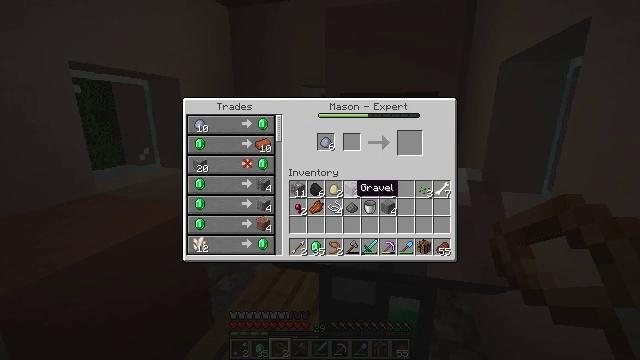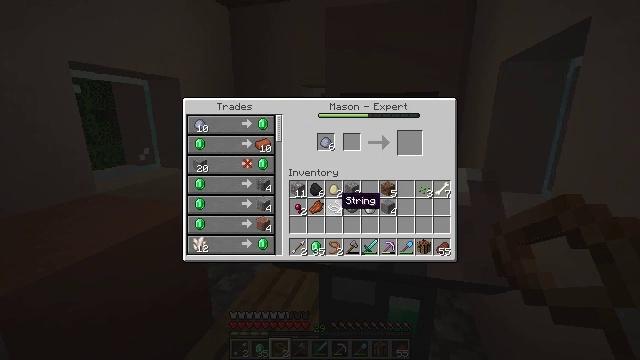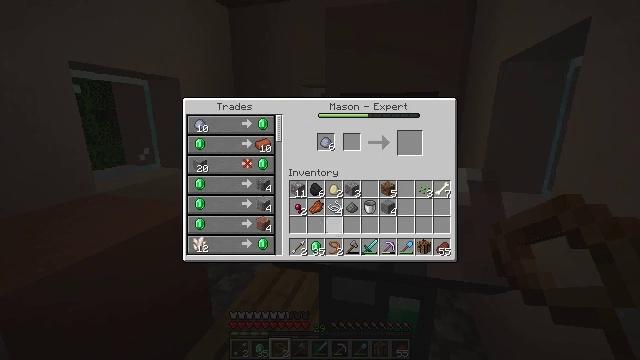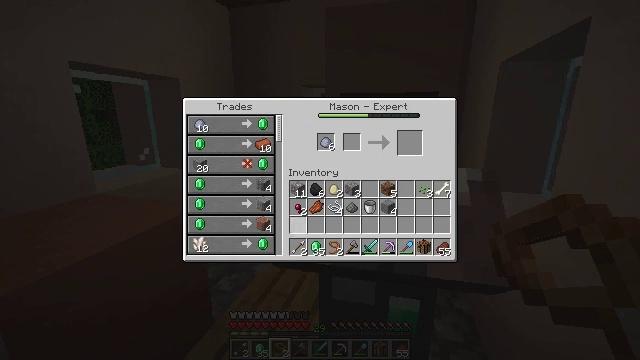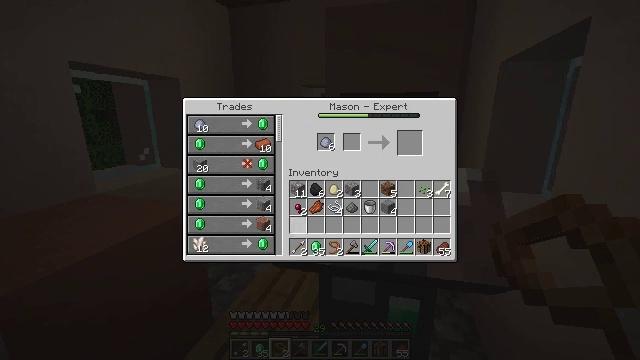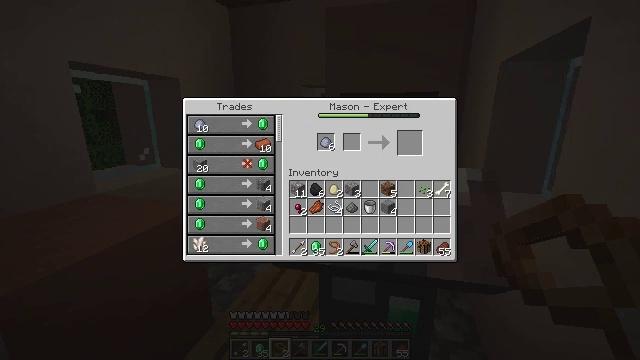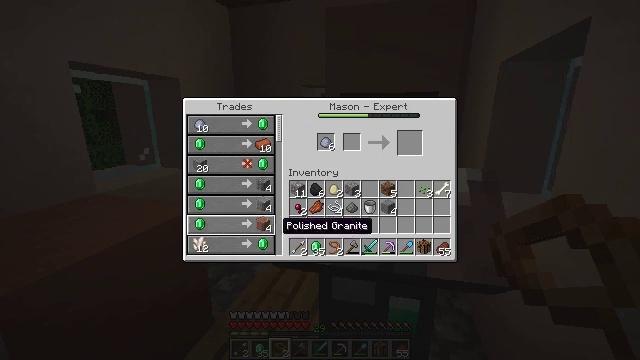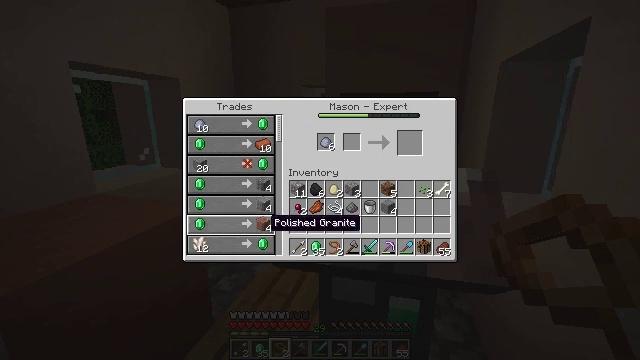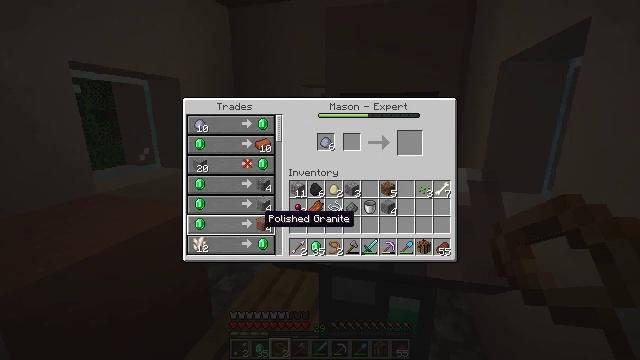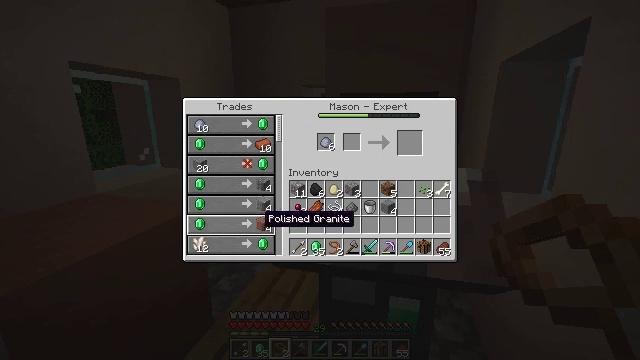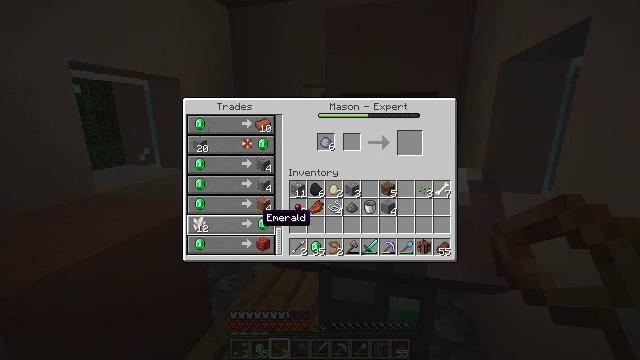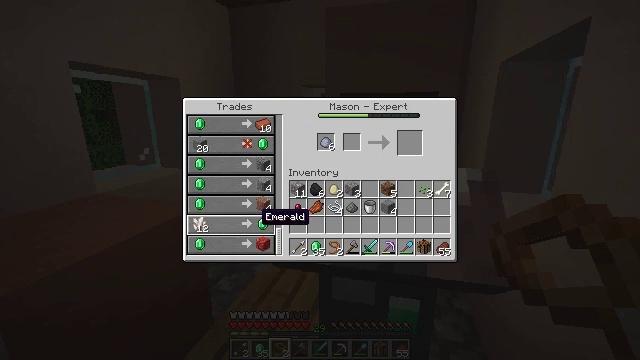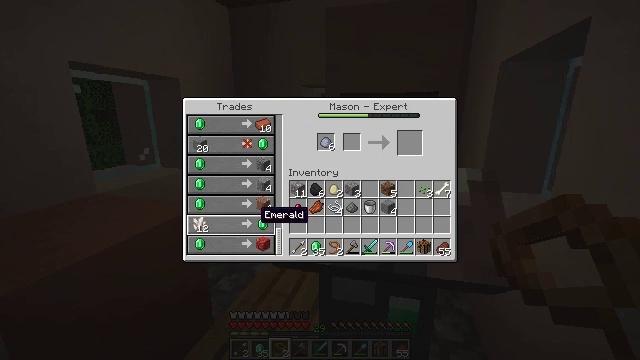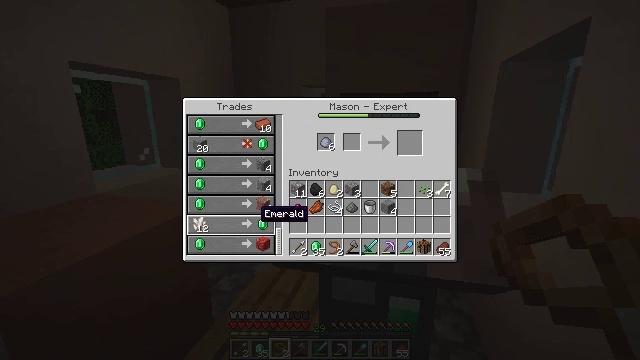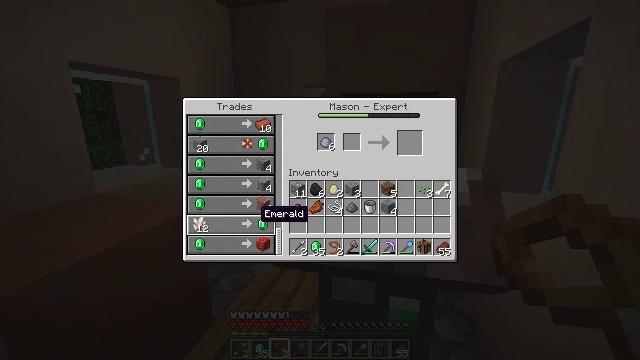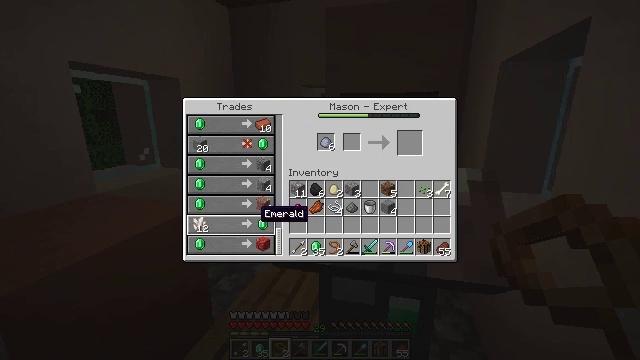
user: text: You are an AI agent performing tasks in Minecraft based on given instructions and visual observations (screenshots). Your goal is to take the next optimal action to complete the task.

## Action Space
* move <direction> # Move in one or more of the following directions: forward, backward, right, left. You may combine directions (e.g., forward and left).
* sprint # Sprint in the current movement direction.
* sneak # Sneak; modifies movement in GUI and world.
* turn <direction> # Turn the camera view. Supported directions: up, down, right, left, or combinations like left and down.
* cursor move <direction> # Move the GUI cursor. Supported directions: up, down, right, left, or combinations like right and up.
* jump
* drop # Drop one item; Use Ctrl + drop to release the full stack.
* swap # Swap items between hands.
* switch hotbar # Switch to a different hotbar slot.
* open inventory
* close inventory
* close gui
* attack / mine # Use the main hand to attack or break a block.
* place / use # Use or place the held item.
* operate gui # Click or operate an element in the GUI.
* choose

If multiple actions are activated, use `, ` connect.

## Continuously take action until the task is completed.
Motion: motion action
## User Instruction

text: Obtain red glazed terracotta by crafting in a furnace.
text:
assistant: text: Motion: cursor move left and down
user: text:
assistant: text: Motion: cursor move left and down
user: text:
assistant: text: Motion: cursor move left and down
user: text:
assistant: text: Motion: cursor move left
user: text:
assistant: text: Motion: cursor move left
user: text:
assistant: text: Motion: cursor move left
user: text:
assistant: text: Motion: cursor move left
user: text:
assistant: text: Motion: no_op
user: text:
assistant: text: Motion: no_op
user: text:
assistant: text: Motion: no_op
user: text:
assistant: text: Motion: no_op
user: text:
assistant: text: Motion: no_op
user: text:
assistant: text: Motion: no_op
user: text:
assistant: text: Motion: no_op
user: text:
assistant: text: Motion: no_op
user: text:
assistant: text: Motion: no_op
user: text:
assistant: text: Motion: cursor move down
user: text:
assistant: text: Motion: no_op
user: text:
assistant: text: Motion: no_op
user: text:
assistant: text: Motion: no_op
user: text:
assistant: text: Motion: no_op
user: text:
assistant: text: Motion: no_op
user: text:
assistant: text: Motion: no_op
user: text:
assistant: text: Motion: no_op
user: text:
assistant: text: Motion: no_op
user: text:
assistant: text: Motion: operate gui
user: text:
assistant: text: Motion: operate gui
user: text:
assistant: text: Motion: no_op
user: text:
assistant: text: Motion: no_op
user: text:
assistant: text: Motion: cursor move right and up